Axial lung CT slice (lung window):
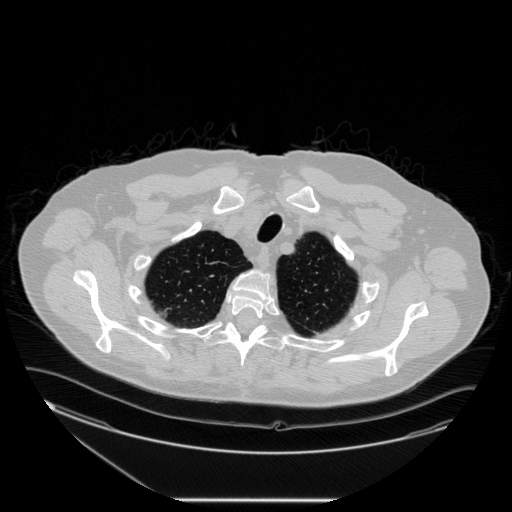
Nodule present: no